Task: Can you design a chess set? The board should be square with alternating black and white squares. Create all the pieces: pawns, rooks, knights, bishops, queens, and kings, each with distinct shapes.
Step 1146:
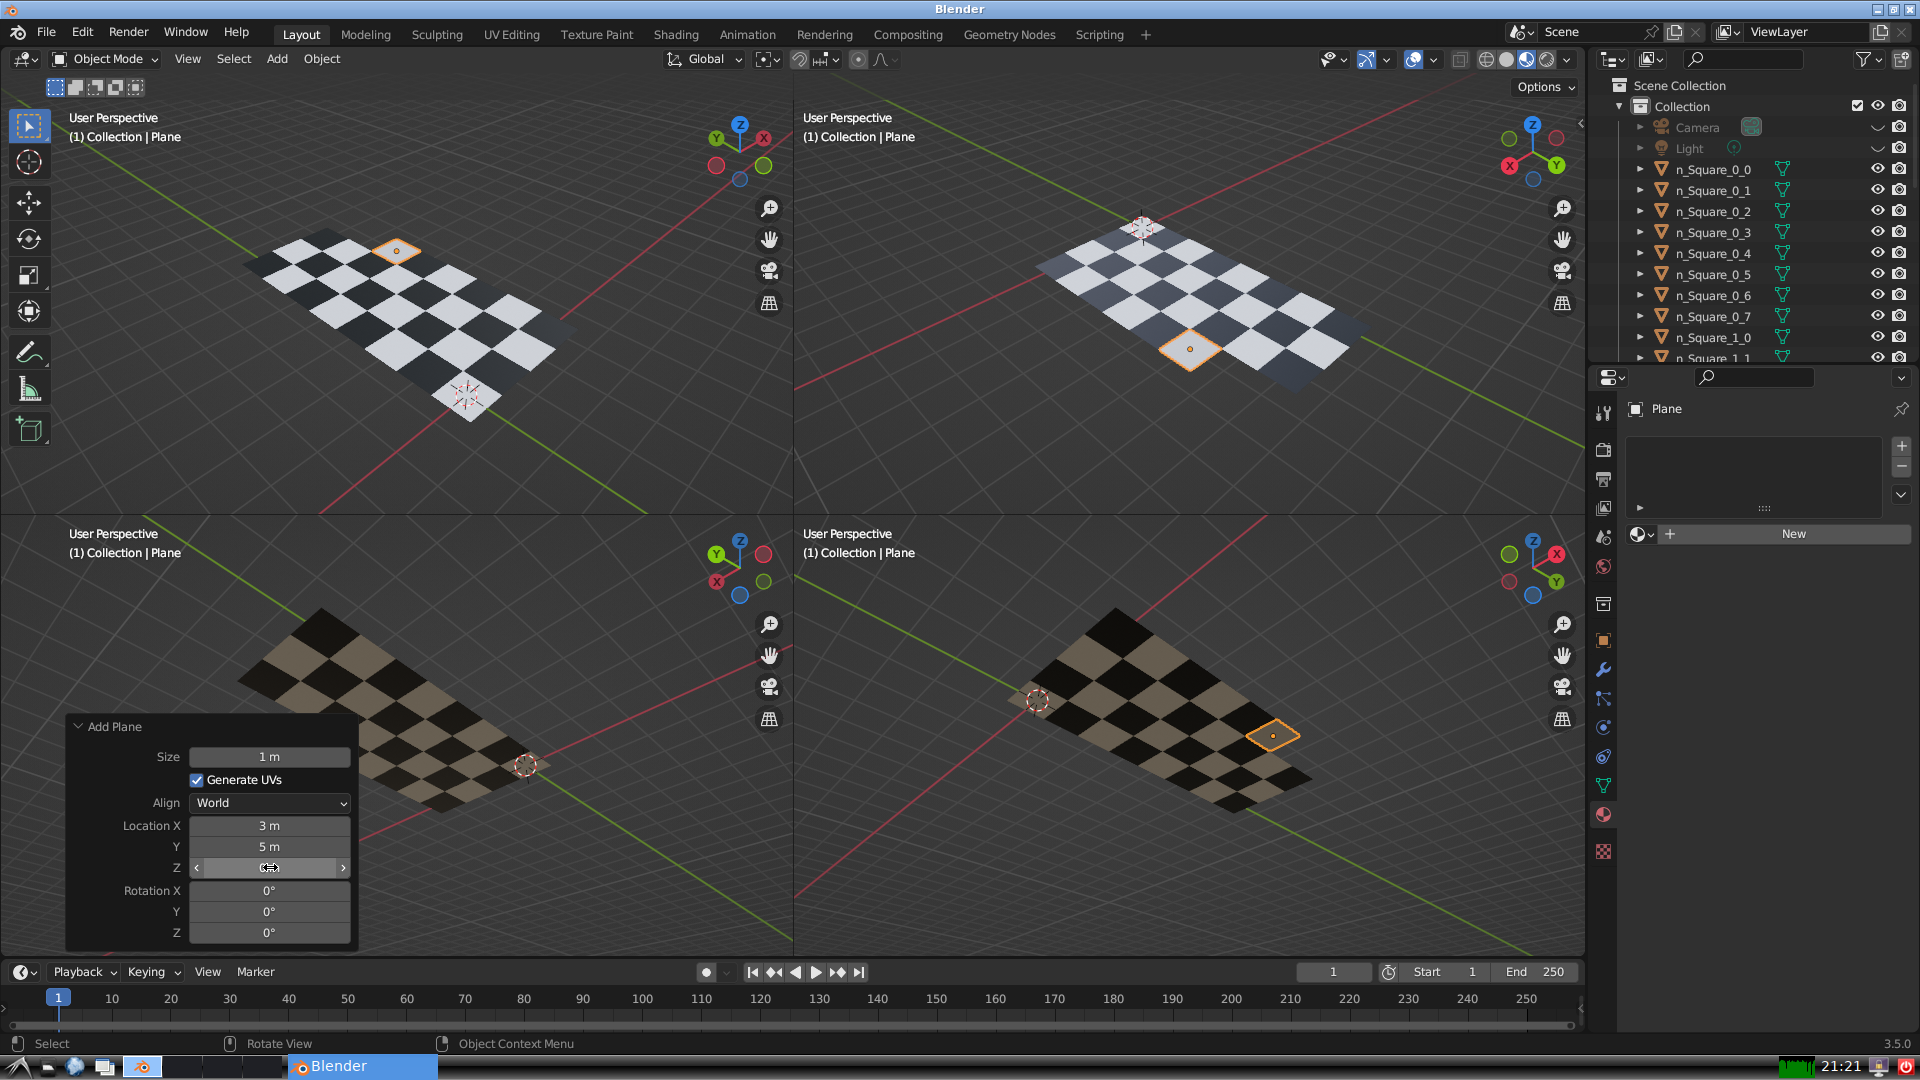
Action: click: no